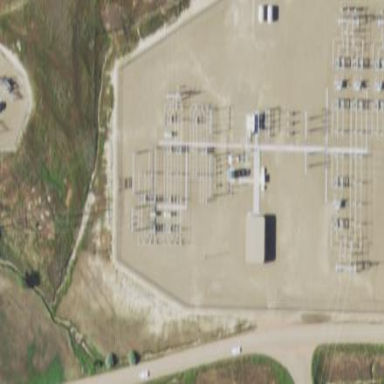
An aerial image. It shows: Fence surrounds transmission level power substation.